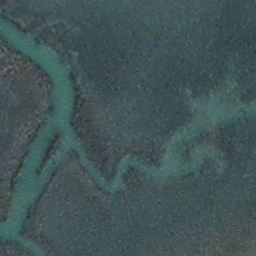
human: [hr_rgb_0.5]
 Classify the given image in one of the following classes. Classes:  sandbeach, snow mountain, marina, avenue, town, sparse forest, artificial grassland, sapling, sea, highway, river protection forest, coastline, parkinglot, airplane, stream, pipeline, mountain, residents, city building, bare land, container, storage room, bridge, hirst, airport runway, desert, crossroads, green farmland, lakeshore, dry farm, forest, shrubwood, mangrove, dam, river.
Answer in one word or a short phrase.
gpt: stream